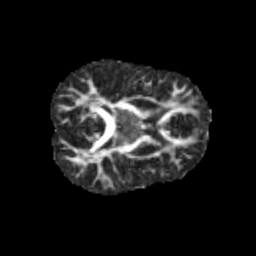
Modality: FA
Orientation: axial
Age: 9
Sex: male
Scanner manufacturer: siemens
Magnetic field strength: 3 T
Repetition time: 3.8 s
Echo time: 0.07 s